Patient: sex M, age 76
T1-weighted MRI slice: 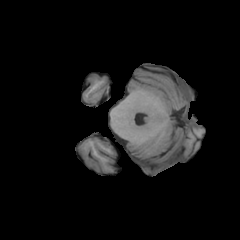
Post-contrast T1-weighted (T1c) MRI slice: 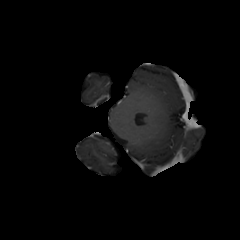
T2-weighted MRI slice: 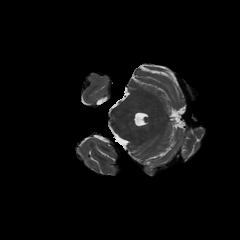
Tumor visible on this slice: no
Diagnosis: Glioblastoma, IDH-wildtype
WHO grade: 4